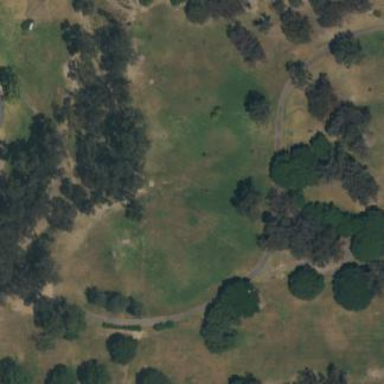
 specifically designed for the sport of disc golf."